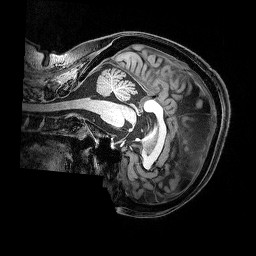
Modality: T1w
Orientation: sagittal
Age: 70
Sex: female
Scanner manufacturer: siemens
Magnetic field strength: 3 T
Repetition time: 2.5 s
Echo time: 0.00369 s